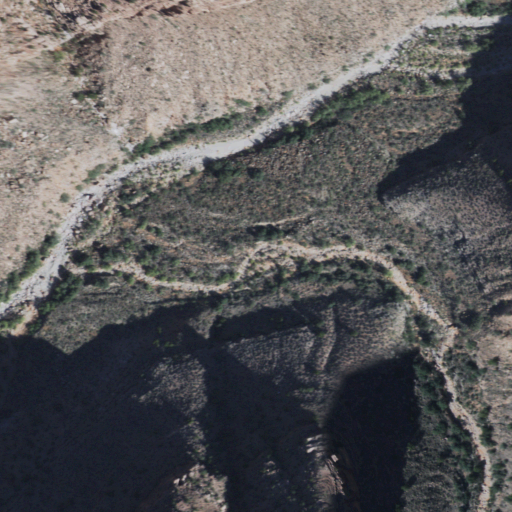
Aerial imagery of valley in Arizona named Horse Spring Canyon containing shrub and barren land